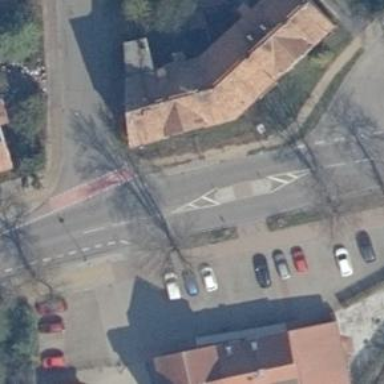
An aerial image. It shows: Unmarked crossing with pedestrian island.